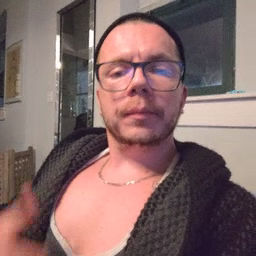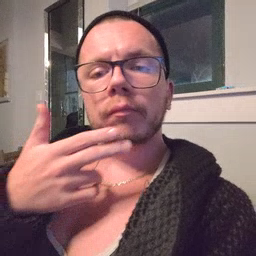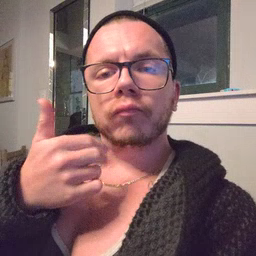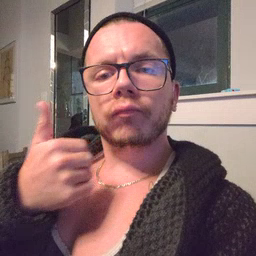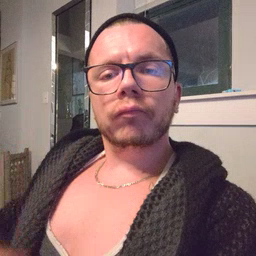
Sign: cute